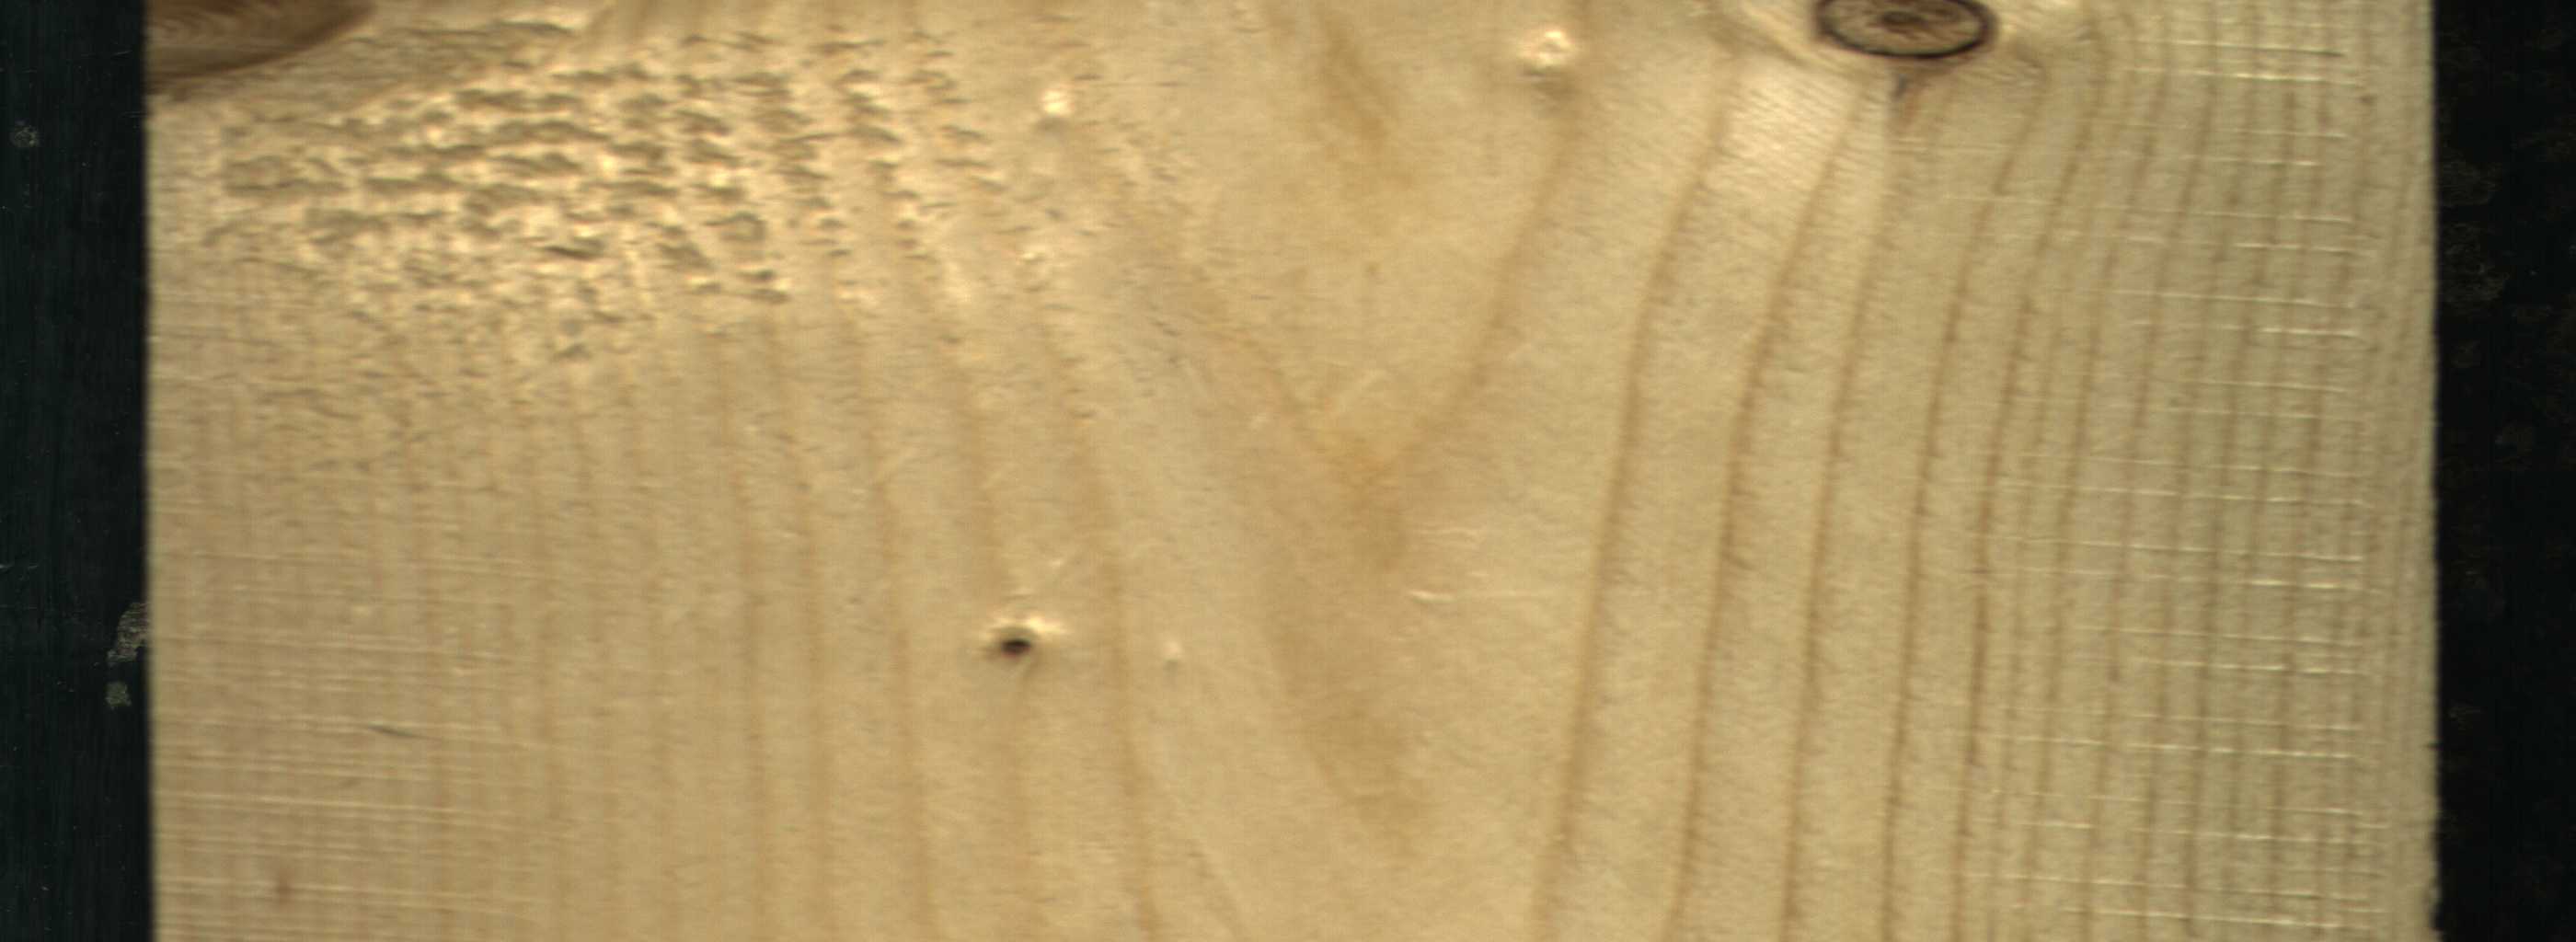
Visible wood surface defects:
Dead_Knot
Dead_Knot
Dead_Knot